Question: Anyone aware of a plugin for BS 3.0 that creates a simple or minimal thumbnail driven slideshow that does not use a light box? Responsive is ideal as well.
I'm not trying to reinvent the wheel but haven't found anything and am kind of in a rush.
saw this, <URL>
I don't like how redundant it is having to repeat the same slides to fake thumbnails.
I'm not oppose to coding one myself, I was just hoping to save some time and utilize a plugin if someone had already produced one.
Below is a pic of what i'm thinking. sizes aren't relevant.

If no one has anything I'll share what i end up coding after i make time for it.
Thanks!
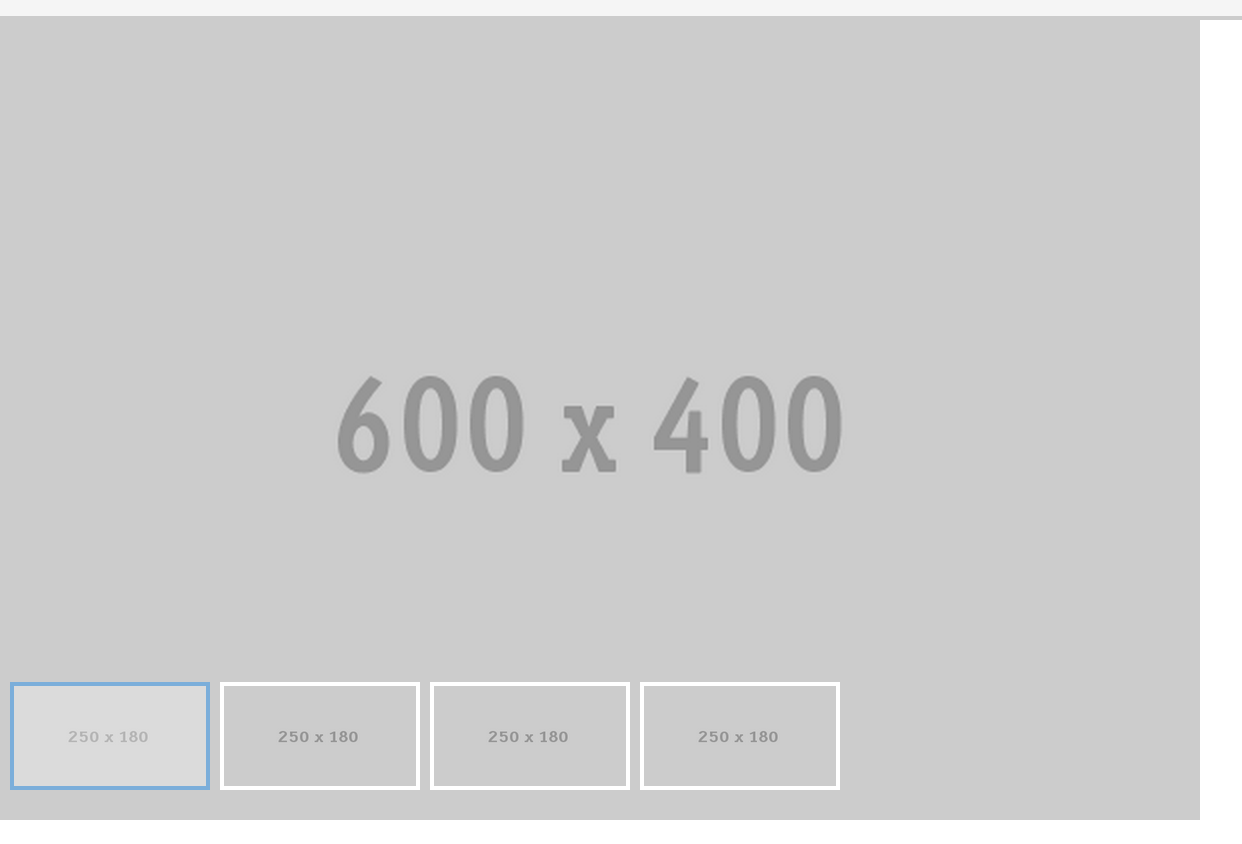
Answer: This Bootply example might be helpful: <URL>
'''
<!-- thumb navigation carousel items -->
<ul class="list-inline">
<li> <a id="carousel-selector-0" class="selected">
<img src="http://placehold.it/80x60&amp;text=one" class="img-responsive">
</a></li>
<li> <a id="carousel-selector-1">
<img src="http://placehold.it/80x60&amp;text=two" class="img-responsive">
</a></li>
<li> <a id="carousel-selector-2">
<img src="http://placehold.it/80x60&amp;text=three" class="img-responsive">
</a></li>
<li> <a id="carousel-selector-3">
<img src="http://placehold.it/80x60&amp;text=four" class="img-responsive">
</a></li>
<li> <a id="carousel-selector-4">
<img src="http://placehold.it/80x60&amp;text=five" class="img-responsive">
</a></li>
<li> <a id="carousel-selector-5">
<img src="http://placehold.it/80x60&amp;text=six" class="img-responsive">
</a></li>
<li> <a id="carousel-selector-6">
<img src="http://placehold.it/80x60&amp;text=seven" class="img-responsive">
</a></li>
<li> <a id="carousel-selector-7">
<img src="http://placehold.it/80x60&amp;text=eight" class="img-responsive">
</a></li>
</ul>
</div>
<!-- main slider carousel -->
<div class="row">
<div class="col-md-12" id="slider">
<div class="col-md-12" id="carousel-bounding-box">
<div id="myCarousel" class="carousel slide">
<!-- main slider carousel items -->
<div class="carousel-inner">
<div class="active item" data-slide-number="0">
<img src="http://placehold.it/1200x480&amp;text=one" class="img-responsive">
</div>
<div class="item" data-slide-number="1">
<img src="http://placehold.it/1200x480/888/FFF" class="img-responsive">
</div>
<div class="item" data-slide-number="2">
<img src="http://placehold.it/1200x480&amp;text=three" class="img-responsive">
</div>
<div class="item" data-slide-number="3">
<img src="http://placehold.it/1200x480&amp;text=four" class="img-responsive">
</div>
<div class="item" data-slide-number="4">
<img src="http://placehold.it/1200x480&amp;text=five" class="img-responsive">
</div>
<div class="item" data-slide-number="5">
<img src="http://placehold.it/1200x480&amp;text=six" class="img-responsive">
</div>
<div class="item" data-slide-number="6">
<img src="http://placehold.it/1200x480&amp;text=seven" class="img-responsive">
</div>
<div class="item" data-slide-number="7">
<img src="http://placehold.it/1200x480&amp;text=eight" class="img-responsive">
</div>
</div>
<!-- main slider carousel nav controls --> <a class="carousel-control left" href="#myCarousel" data-slide="prev">"</a>
<a class="carousel-control right" href="#myCarousel" data-slide="next">"</a>
</div>
</div>
</div>
</div>
<!--/main slider carousel-->
</div>
'''